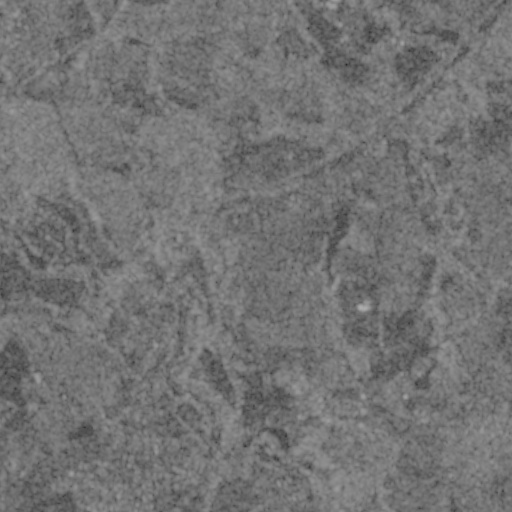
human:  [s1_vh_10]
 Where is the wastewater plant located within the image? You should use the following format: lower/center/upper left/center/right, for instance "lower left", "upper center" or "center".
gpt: The wastewater plant is located in the lower center of the image.
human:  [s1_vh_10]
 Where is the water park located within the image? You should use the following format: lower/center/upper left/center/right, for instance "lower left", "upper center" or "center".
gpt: The water park is located in the lower center of the image.
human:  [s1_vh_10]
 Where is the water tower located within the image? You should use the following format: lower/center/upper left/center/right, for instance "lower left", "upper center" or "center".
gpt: The water tower is located in the lower right of the image.
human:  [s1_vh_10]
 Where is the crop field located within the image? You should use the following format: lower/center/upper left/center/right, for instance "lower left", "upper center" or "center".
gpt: There is no crop field in the image.

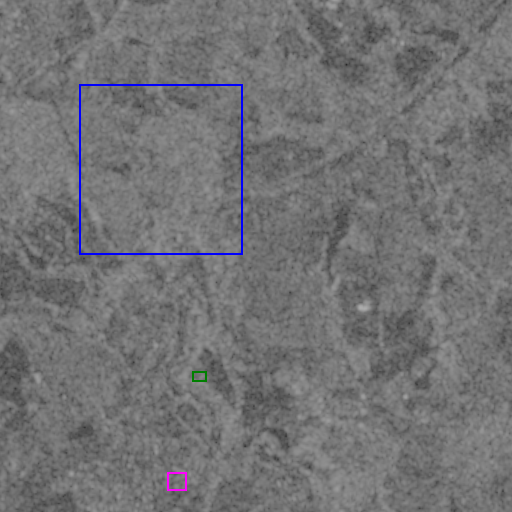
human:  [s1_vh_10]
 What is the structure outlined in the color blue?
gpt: The structure outlined in blue is a crop field.
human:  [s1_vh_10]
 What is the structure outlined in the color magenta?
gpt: The structure outlined in magenta is a park.
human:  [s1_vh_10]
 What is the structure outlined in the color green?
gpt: The structure outlined in green is a wastewater plant.
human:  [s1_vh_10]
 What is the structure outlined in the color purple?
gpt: There is no purple outline.